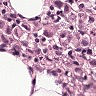
Metastatic tissue present: yes